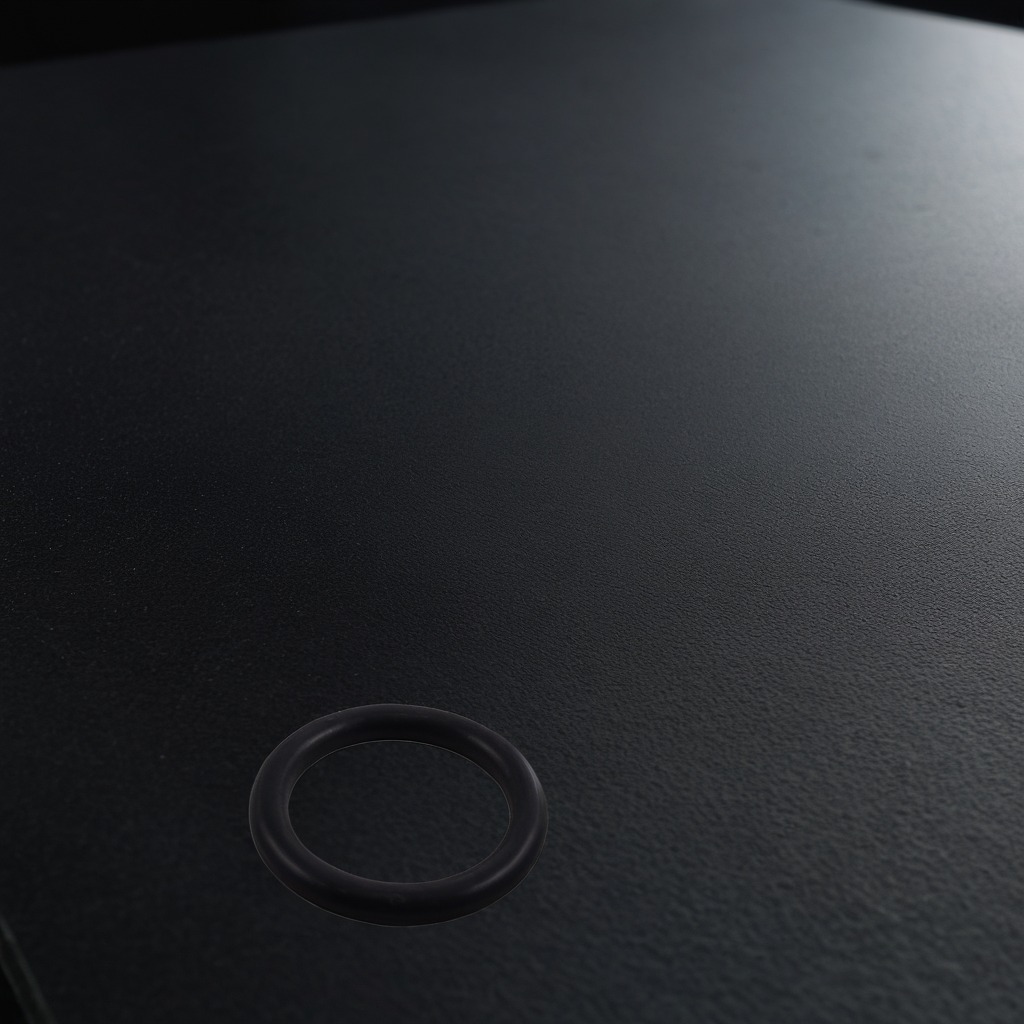
A rubber O-ring lies on a clean granite tabletop inside a workshop at night dim ambient light soft shadows worn but beneath the mat.